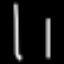
Label: line